Question: I have some image with areas. I would like to react on click in specific area, but I can't cut this image into separate images. You can see example below.

Black circles are my areas. Red rectangles are my transparent buttons. How would you implement this in XML ? I want to make sure that active buttons will always cover the same area in background image.
I've tried to do this using FrameLayout :
'''
<FrameLayout
android:layout_width="wrap_content"
android:layout_height="wrap_content">
<ImageView
android:id="@+id/imageView1"
android:layout_width="fill_parent"
android:layout_height="fill_parent"
android:scaleType="fitCenter"
android:src="@drawable/_podklad" />
<RelativeLayout
android:layout_width="match_parent"
android:layout_height="match_parent">
<ImageButton
android:layout_gravity="right|bottom"
android:contentDescription="prawy_tyl"
android:layout_marginRight="45dp"
android:layout_marginBottom="40dp"
android:layout_width="65dp"
android:layout_height="75dp"
android:background="@null"
android:src="@null"/>
<ImageButton
android:contentDescription="lewe_kolo_przod"
android:layout_marginLeft="30dp"
android:layout_marginTop="38dp"
android:layout_width="50dp"
android:layout_height="50dp"
android:background="@null"
android:src="@null"/>
<ImageButton
android:layout_gravity="bottom"
android:contentDescription="lewe_kolo_tyl"
android:layout_marginLeft="28dp"
android:layout_marginBottom="75dp"
android:layout_width="50dp"
android:layout_height="50dp"
android:background="@null"
android:src="@null"/>
<ImageButton
android:layout_gravity="right"
android:contentDescription="prawe_kolo_przod"
android:layout_marginRight="28dp"
android:layout_marginTop="40dp"
android:layout_width="50dp"
android:layout_height="50dp"
android:background="@null"
android:src="@null"/>
<ImageButton
android:layout_gravity="right|bottom"
android:contentDescription="prawe_kolo_tyl"
android:layout_marginRight="25dp"
android:layout_marginBottom="75dp"
android:layout_width="50dp"
android:layout_height="50dp"
android:background="@null"
android:src="@null"/>
</RelativeLayout></FrameLayout>
'''
As you can see I tried to specify fixed width, height and margins for buttons, but in Android studio it worked well on Nexus 4 preview, but on larger screen like Nexus 9 the buttons were misplaced.
I wait for your ideas.
Greetings.
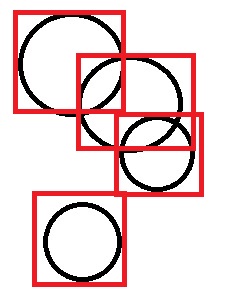
Answer: since you know your image and you know where the areas located in this image in pixels i don't recommend using transparent buttons
you can instead use ('onTouchListener') for this Image and as response to this touch first do 'View.measure' to this Image and then do your mapping depending on the (x,y) axis